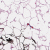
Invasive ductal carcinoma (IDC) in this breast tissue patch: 0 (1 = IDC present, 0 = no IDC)